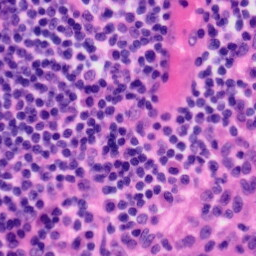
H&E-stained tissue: Tonsil